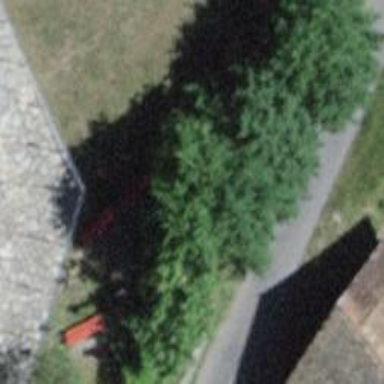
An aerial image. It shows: Red bench.